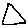
Label: triangle